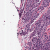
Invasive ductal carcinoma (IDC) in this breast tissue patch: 1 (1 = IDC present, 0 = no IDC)